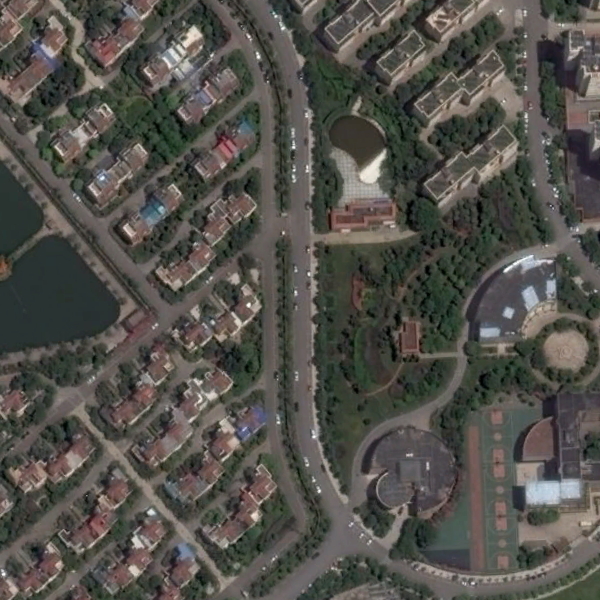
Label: Resort